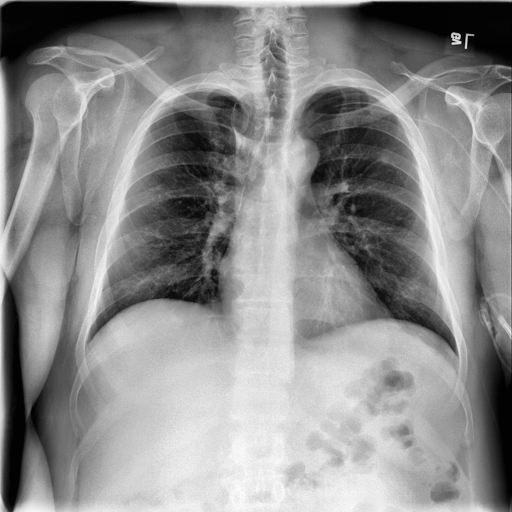
Finding: NORMAL